Aerial crown-view tile of a tropical tree (Barro Colorado Island, Panama), acquired 20250124:
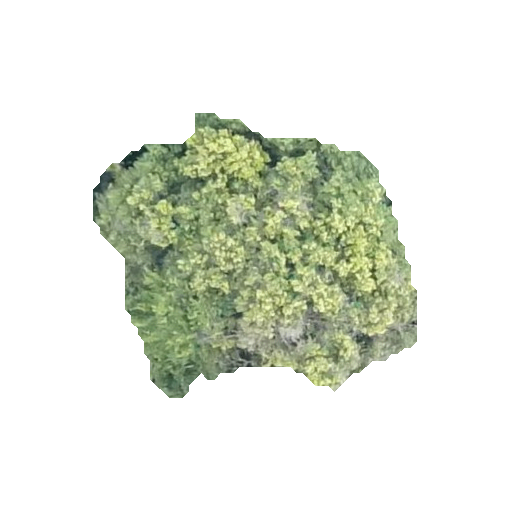
Species: Prioria copaifera
GBIF accepted scientific name: Prioria copaifera
Crown area: 97.125 m²